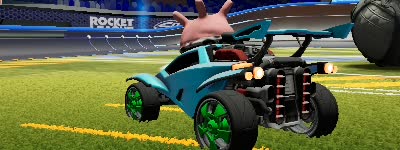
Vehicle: octane